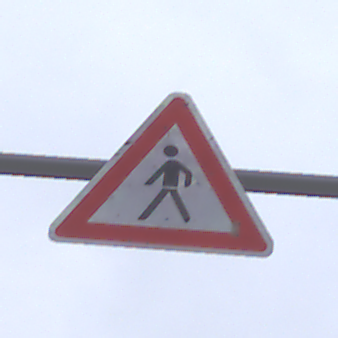
Verkehrszeichen: FussgaengerRechts
Umgebung: Outdoor, Suburban
Tageszeit: MorningAfternoon
Wetter: Overcast
Licht: Natural
Jahreszeit: NotSpecified
Kontrast: LowContrast